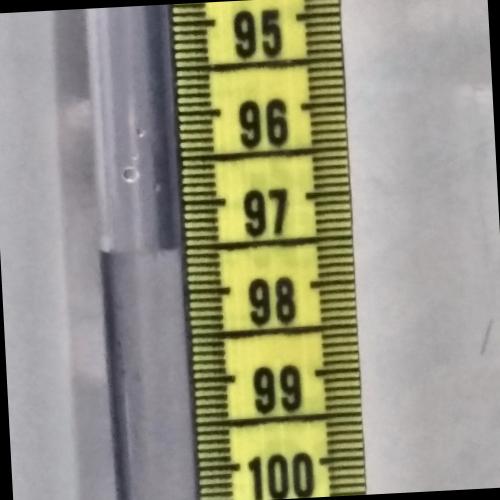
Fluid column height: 97.5 cm